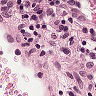
Metastatic tissue present: no